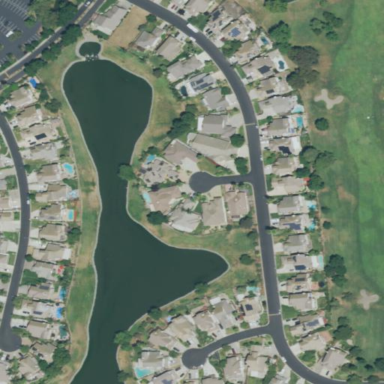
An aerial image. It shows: Water hazard on golf course.